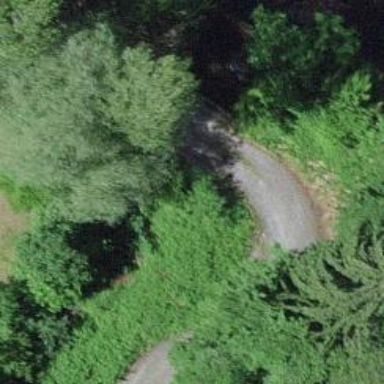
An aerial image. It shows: Culvert tunnel.